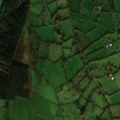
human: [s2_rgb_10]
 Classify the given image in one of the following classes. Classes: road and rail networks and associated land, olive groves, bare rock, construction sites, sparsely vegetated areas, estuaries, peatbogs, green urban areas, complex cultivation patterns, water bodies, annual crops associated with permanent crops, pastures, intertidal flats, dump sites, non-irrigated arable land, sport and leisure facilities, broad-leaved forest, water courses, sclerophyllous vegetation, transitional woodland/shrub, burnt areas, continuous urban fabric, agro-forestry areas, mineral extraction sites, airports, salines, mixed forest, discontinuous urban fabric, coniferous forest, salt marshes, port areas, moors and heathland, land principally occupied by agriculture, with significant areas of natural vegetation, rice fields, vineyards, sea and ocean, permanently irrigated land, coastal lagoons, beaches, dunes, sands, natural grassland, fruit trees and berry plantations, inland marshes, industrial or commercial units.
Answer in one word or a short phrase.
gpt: pastures, coniferous forest